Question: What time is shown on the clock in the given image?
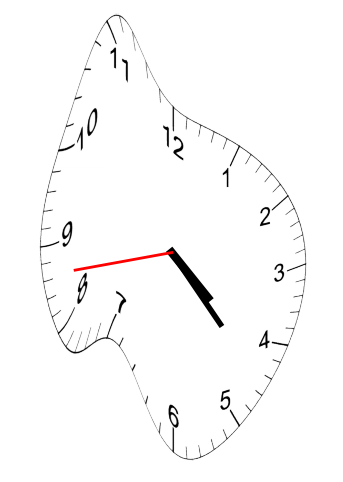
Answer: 04:22:43